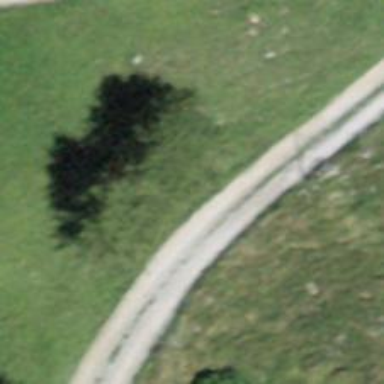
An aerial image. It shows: Unpaved track road.